Aerial crown-view tile of a tropical tree (Barro Colorado Island, Panama), acquired 20250414:
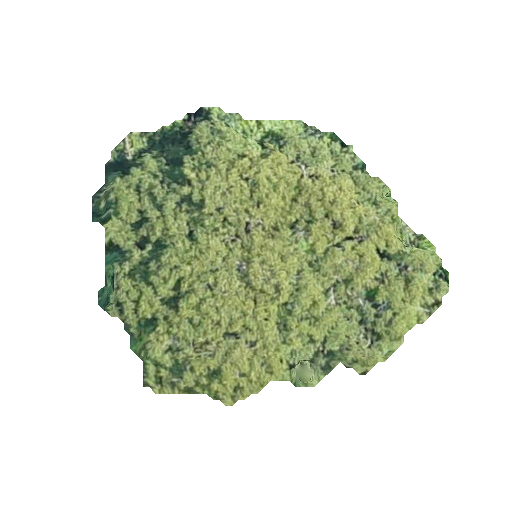
Species: Astronium graveolens
GBIF accepted scientific name: Astronium graveolens
Crown area: 111.202 m²